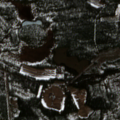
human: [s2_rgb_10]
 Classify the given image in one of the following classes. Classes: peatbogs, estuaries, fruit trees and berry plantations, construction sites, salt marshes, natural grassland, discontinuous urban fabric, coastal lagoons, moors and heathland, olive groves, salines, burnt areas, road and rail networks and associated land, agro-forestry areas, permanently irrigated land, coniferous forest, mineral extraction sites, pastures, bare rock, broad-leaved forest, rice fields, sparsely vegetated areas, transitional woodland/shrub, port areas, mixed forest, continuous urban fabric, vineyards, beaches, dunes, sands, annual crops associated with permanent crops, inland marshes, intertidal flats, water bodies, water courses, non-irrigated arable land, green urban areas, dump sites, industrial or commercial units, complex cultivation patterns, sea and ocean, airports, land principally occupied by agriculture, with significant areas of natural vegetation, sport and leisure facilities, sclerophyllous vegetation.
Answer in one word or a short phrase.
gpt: coniferous forest, mixed forest, transitional woodland/shrub, peatbogs